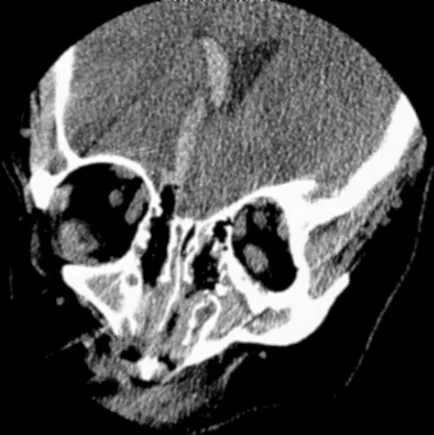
Coronal CT; blood and air extending in a straight line from the cribriform plate to the right lateral ventricle, with blood filling the right lateral ventricle. (Note: blood in the third ventricle was also seen but not shown here. ).
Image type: radiology (ct)